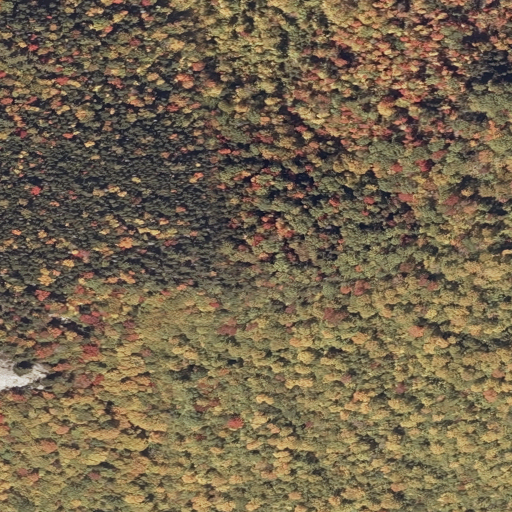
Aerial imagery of mountain in Maine named Bean Mountain containing deciduous forest, evergreen forest, and mixed forest